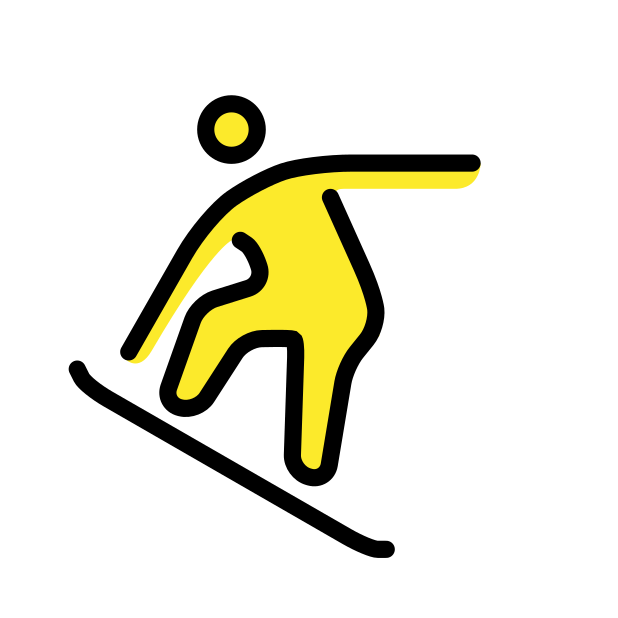
Emoji: 🏂
Name: snowboarder
Unicode: 0x1f3c2